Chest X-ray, PA view. Patient: 75 years old, sex F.
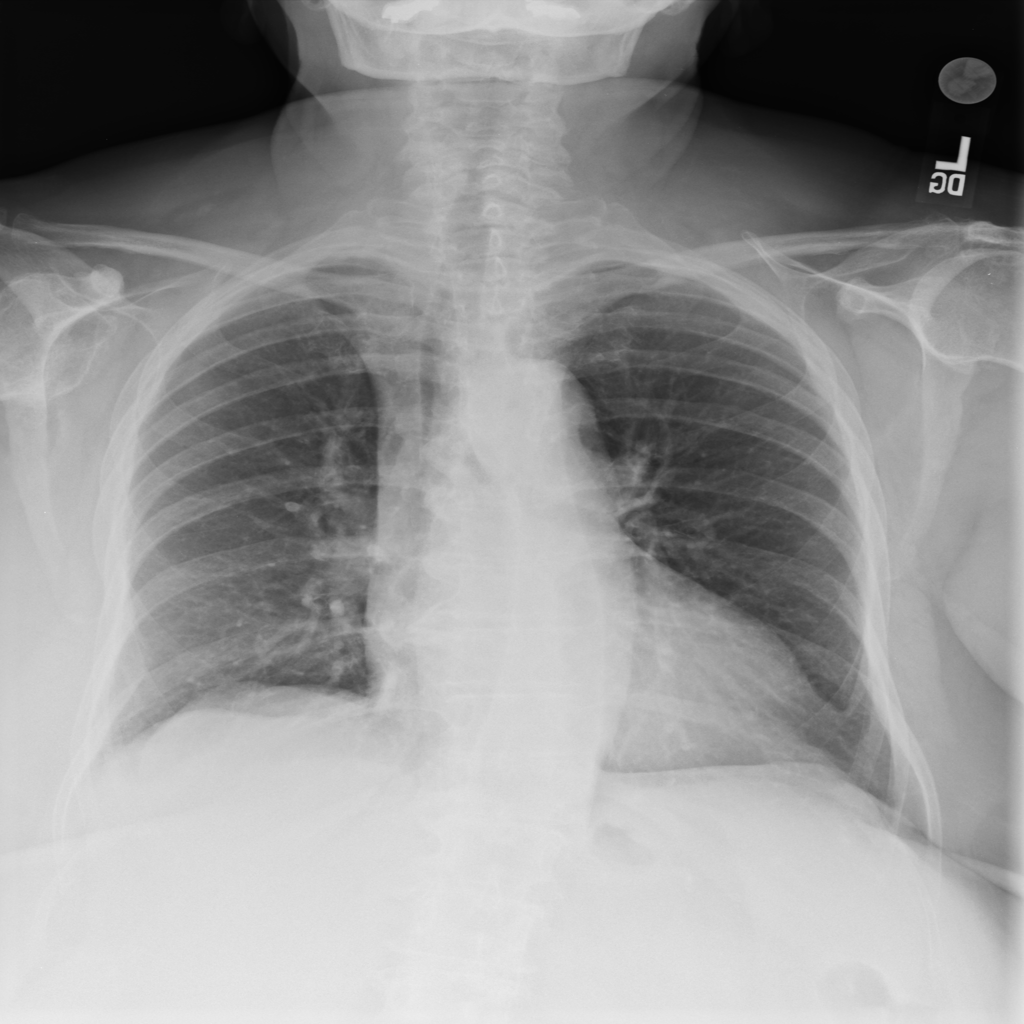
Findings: Emphysema